Question: I am using jquery UI sorting widget to sort table rows. I have simple rows as well as group of rowsin my table I have used rowspan to accomplish grouping of rows.
Simple Rows : Jill, Smith, 50
Group of Rows : Eve, Jackson, 94,
Simple Sorting works really well but when I try to drag a row which contains group of rows its not working. I need some inputs to know where I am going wrong to drag the group of rows.
Check my Js Fiddle : <URL>
I have written the below code to enable sorting in my code
'''
var fixHelper = function (e, ui) { ui.children().each(function ()
{
$(this).width($(this).width()); }); return ui;
};
$("#t01 tbody").sortable({ helper: fixHelper }).disableSelection();
'''
I need your inputs where I am going wrong.

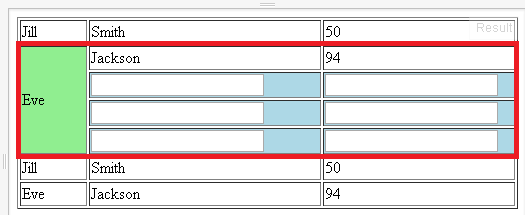
Answer: I had a look at this and I managed to get it working, once I created two nested tables for the row that had four rows for columns 2 and 3.
'''
<table id="t01" style="width: 100%;" border="1">
<tbody class="ui-sortable">
<tr class="ui-sortable-handle">
<td>Jill</td>
<td><div class="columnMargin">Smith</div></td>
<td><div class="columnMargin">50</div></td>
</tr>
<tr class="ui-sortable-handle" data-multiple="true">
<td>Eve</td>
<td>
<table class="multipleRows">
<tr>
<td style="border-style:solid">Jackson</td>
</tr>
<tr>
<td style="background-color: lightblue;">
<input name="cell1" type="text">
</td>
</tr>
<tr>
<td style="background-color: lightblue;">
<input name="cell1" type="text">
</td>
</tr>
<tr>
<td style="background-color: lightblue;">
<input name="cell2" type="text">
</td>
</tr>
</table>
</td>
<td>
<table class="multipleRows">
<tr>
<td style="border-style:solid">94</td>
</tr>
<tr>
<td style="background-color: lightblue;">
<input name="cell1" type="text">
</td>
</tr>
<tr>
<td style="background-color: lightblue;">
<input name="cell1" type="text">
</td>
</tr>
<tr>
<td style="background-color: lightblue;">
<input name="cell2" type="text">
</td>
</tr>
</table>
</td>
</tr>
<tr class="ui-sortable-handle">
<td>Jill</td>
<td><div class="columnMargin">Smith</div></td>
<td><div class="columnMargin">50</div></td>
</tr>
<tr class="ui-sortable-handle">
<td>Eve</td>
<td><div class="columnMargin">Jackson</div></td>
<td><div class="columnMargin">94</div></td>
</tr>
</tbody>
</table>
'''
I also changed the jQueryUI part to use <URL> options with rows that have class '.ui-sortable-handle':
'''
$(document).ready(function () {
$("#t01 tbody").sortable({
items: ".ui-sortable-handle"
}).disableSelection();
});
'''
I guess there is still some fine tuning left with the CSS styles, but the Sortable part is nevertheless working. So I hope you find it okay :-) <URL>